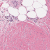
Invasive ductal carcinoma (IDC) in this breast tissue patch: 0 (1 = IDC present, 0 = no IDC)